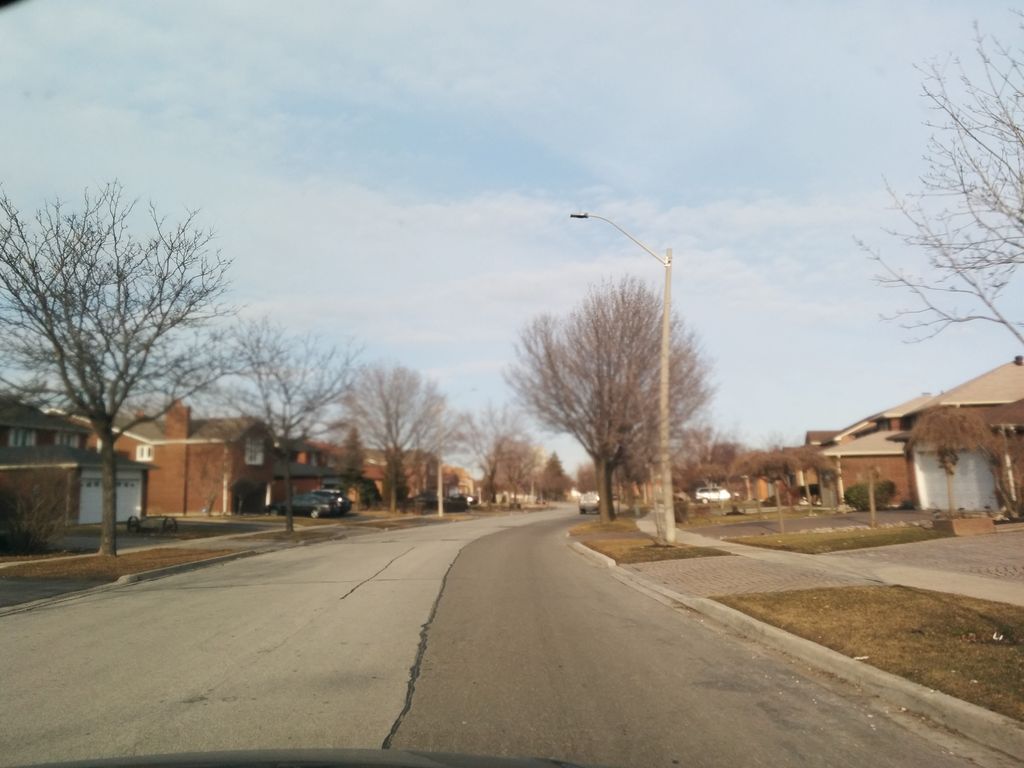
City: toronto